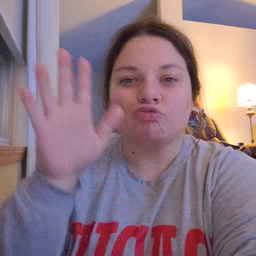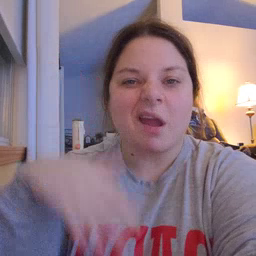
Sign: rain